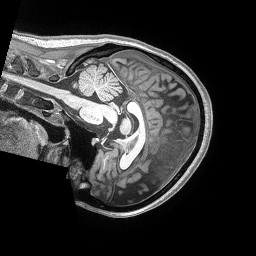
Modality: T1w
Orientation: sagittal
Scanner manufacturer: siemens
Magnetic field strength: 3 T
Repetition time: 2.53 s
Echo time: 0.00169 s